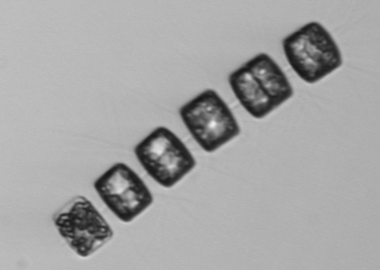
Label: Thalassiosira